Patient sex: F
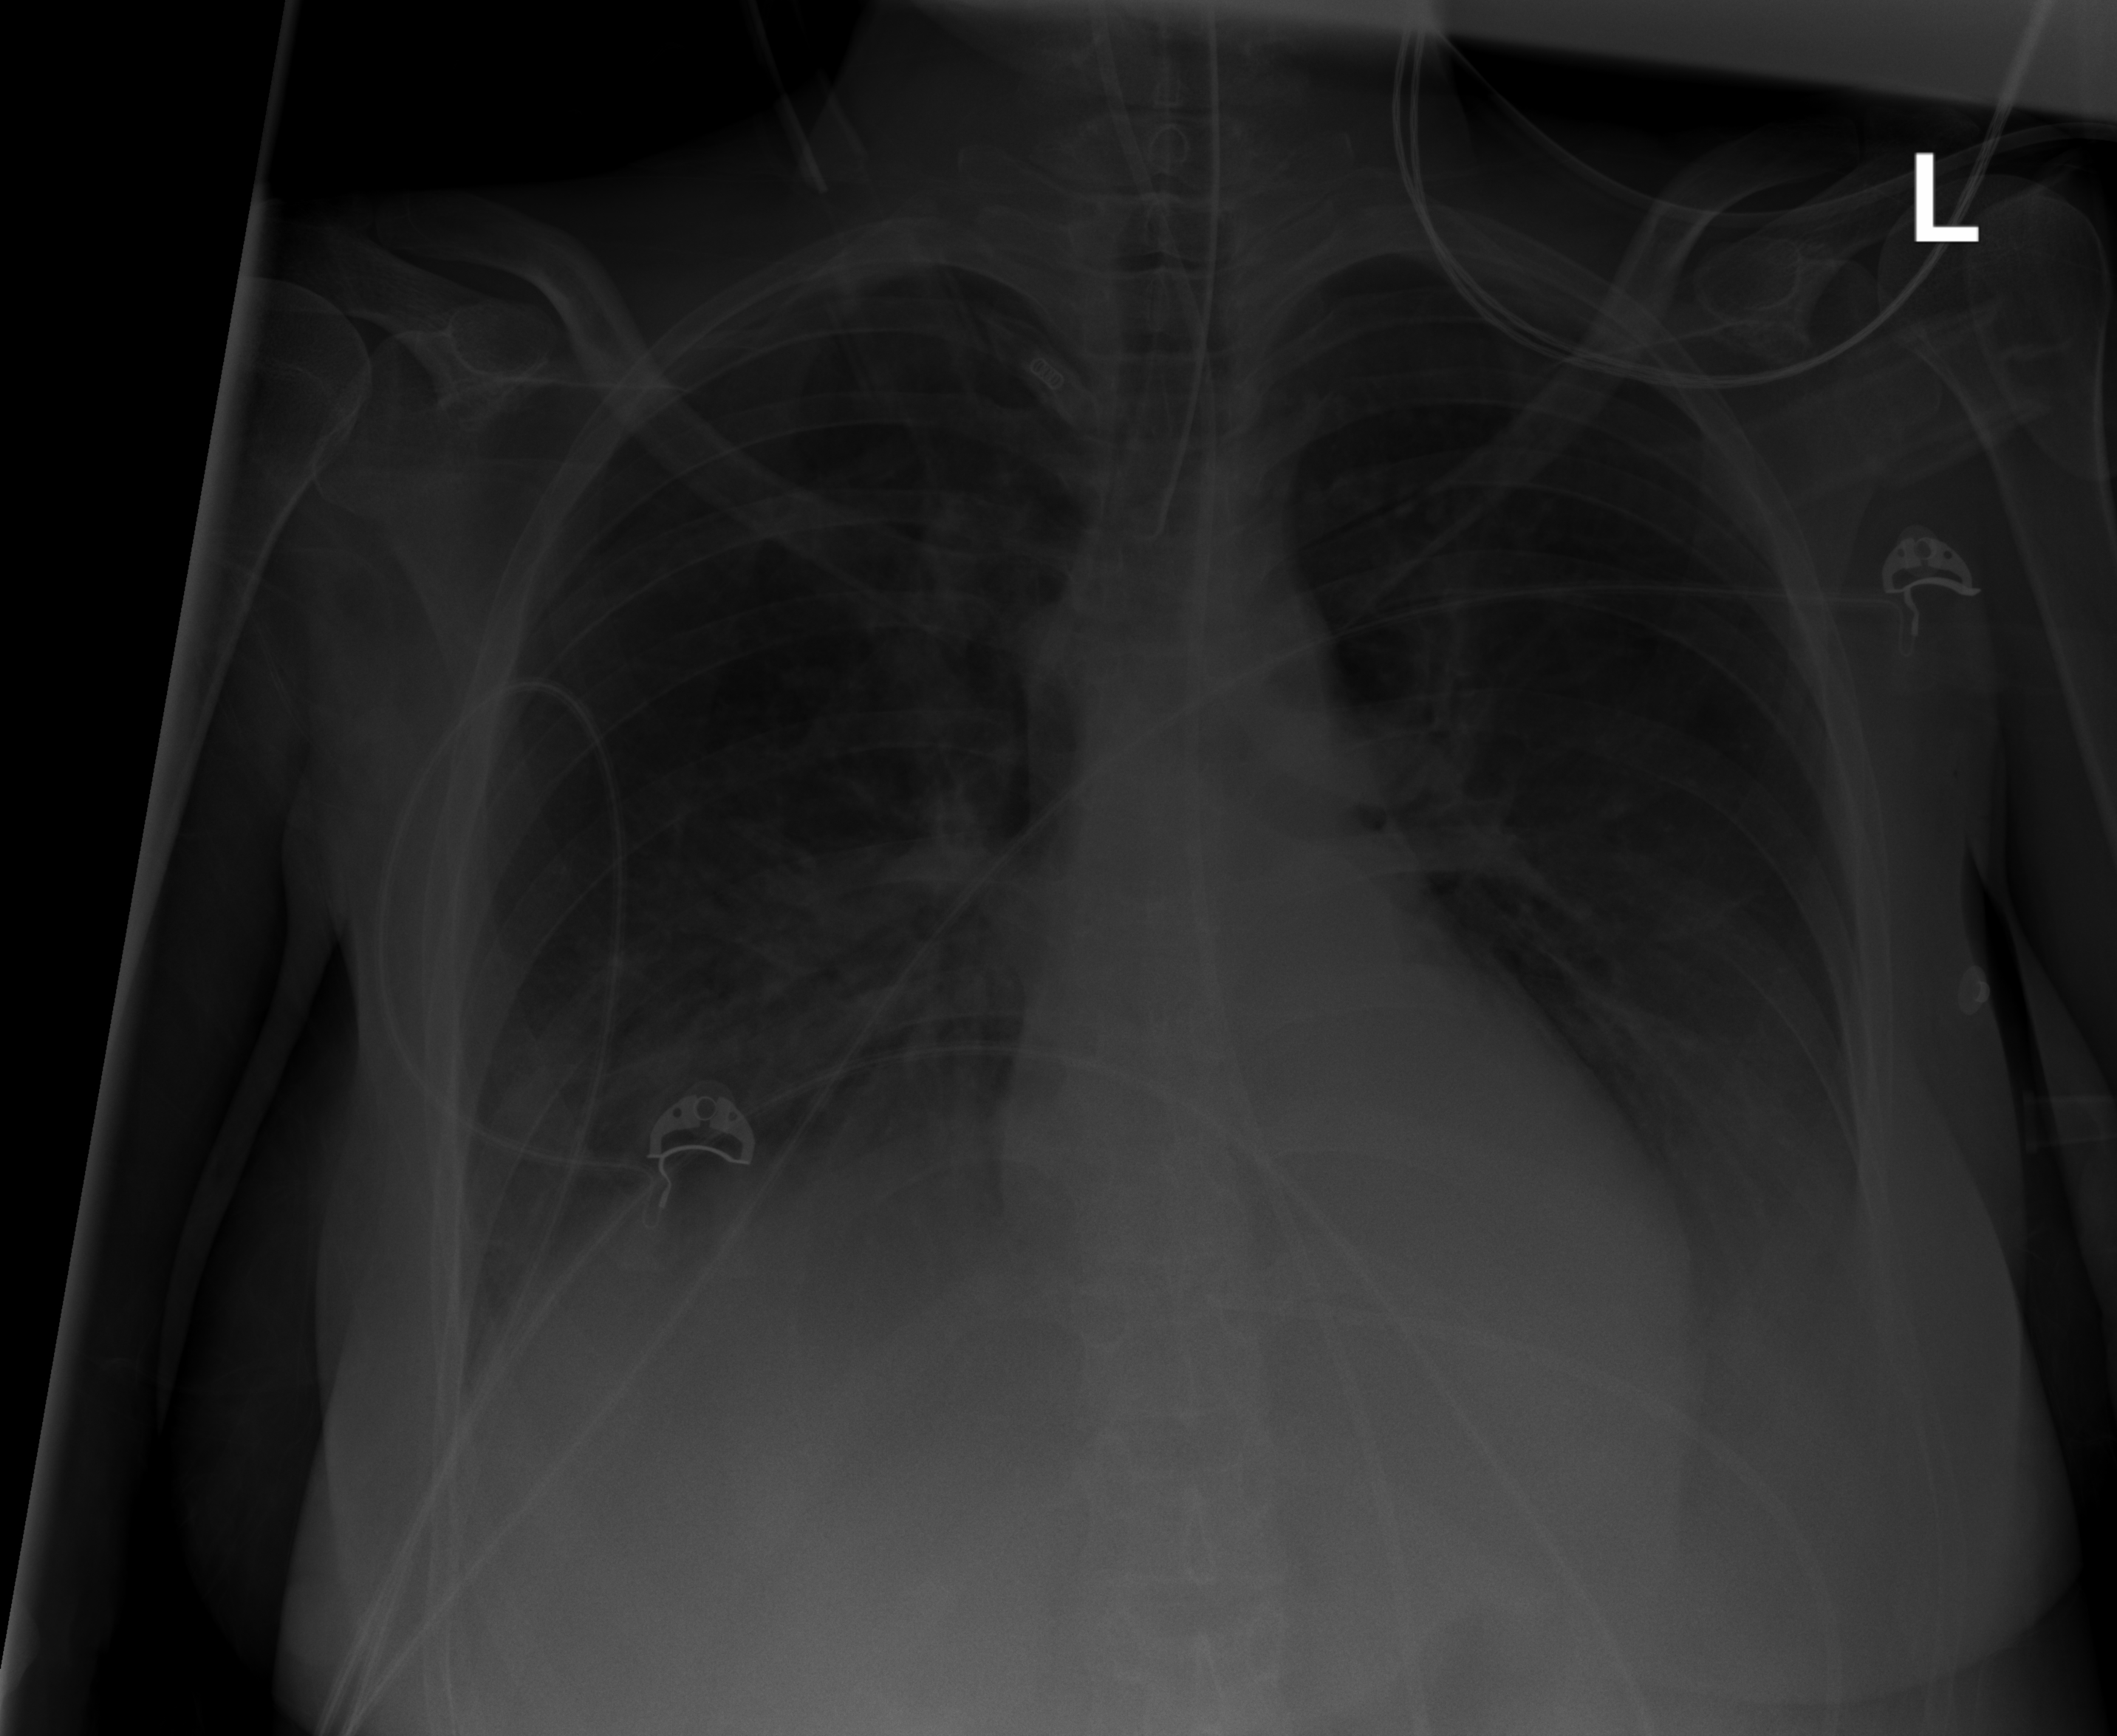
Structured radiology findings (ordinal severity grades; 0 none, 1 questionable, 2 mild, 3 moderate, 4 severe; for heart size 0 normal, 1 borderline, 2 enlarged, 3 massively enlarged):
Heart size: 0
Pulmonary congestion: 0
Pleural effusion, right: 2
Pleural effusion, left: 2
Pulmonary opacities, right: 0
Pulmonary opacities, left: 0
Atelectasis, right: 2
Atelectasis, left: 2